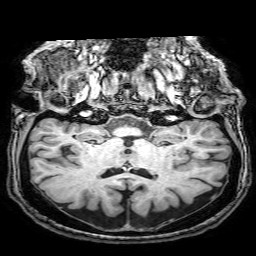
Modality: T1w
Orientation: sagittal
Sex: female
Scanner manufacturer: philips
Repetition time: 0.008116 s
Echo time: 0.00371 s